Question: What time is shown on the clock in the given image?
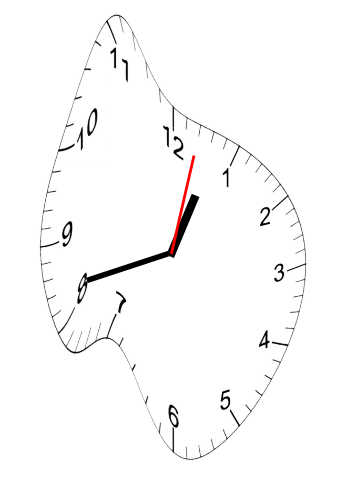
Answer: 12:42:02